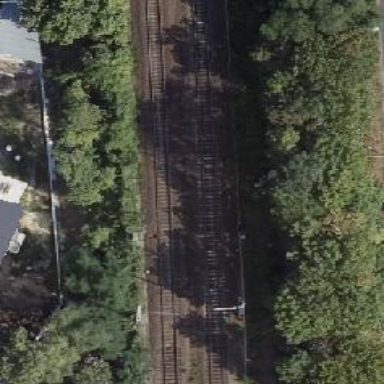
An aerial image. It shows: Railway signal.